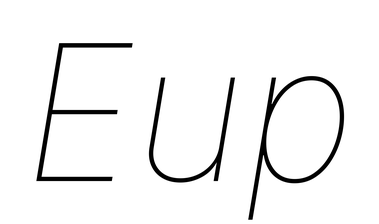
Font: Inter-Italic_Thin_Italic